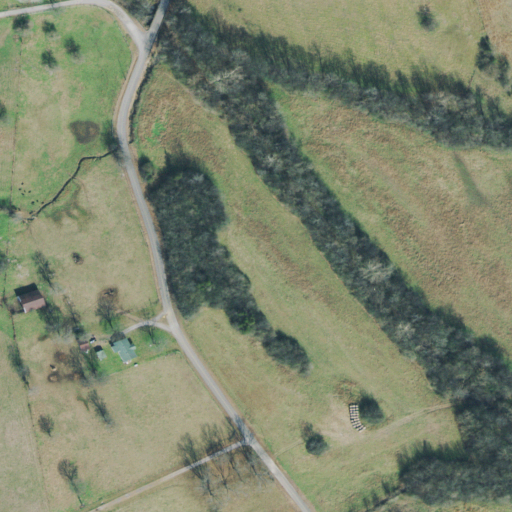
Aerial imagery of valley in Tennessee named Pleasant Valley containing pasture, low intensity development, open development, mixed forest, medium intensity development, and deciduous forest